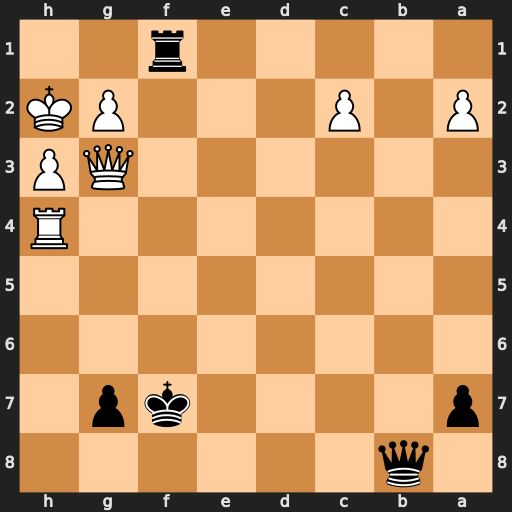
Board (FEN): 1q6/p4kp1/8/8/7R/6QP/P1P3PK/5r2
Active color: b
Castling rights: -
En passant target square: -
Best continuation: Rh1+ Kxh1 Qxg3